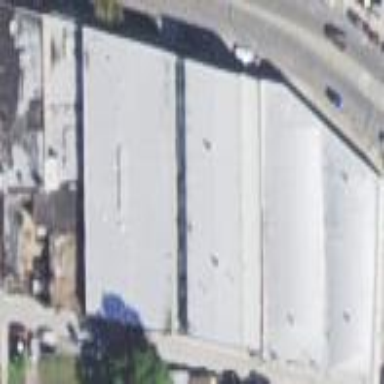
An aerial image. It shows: Industrial building.